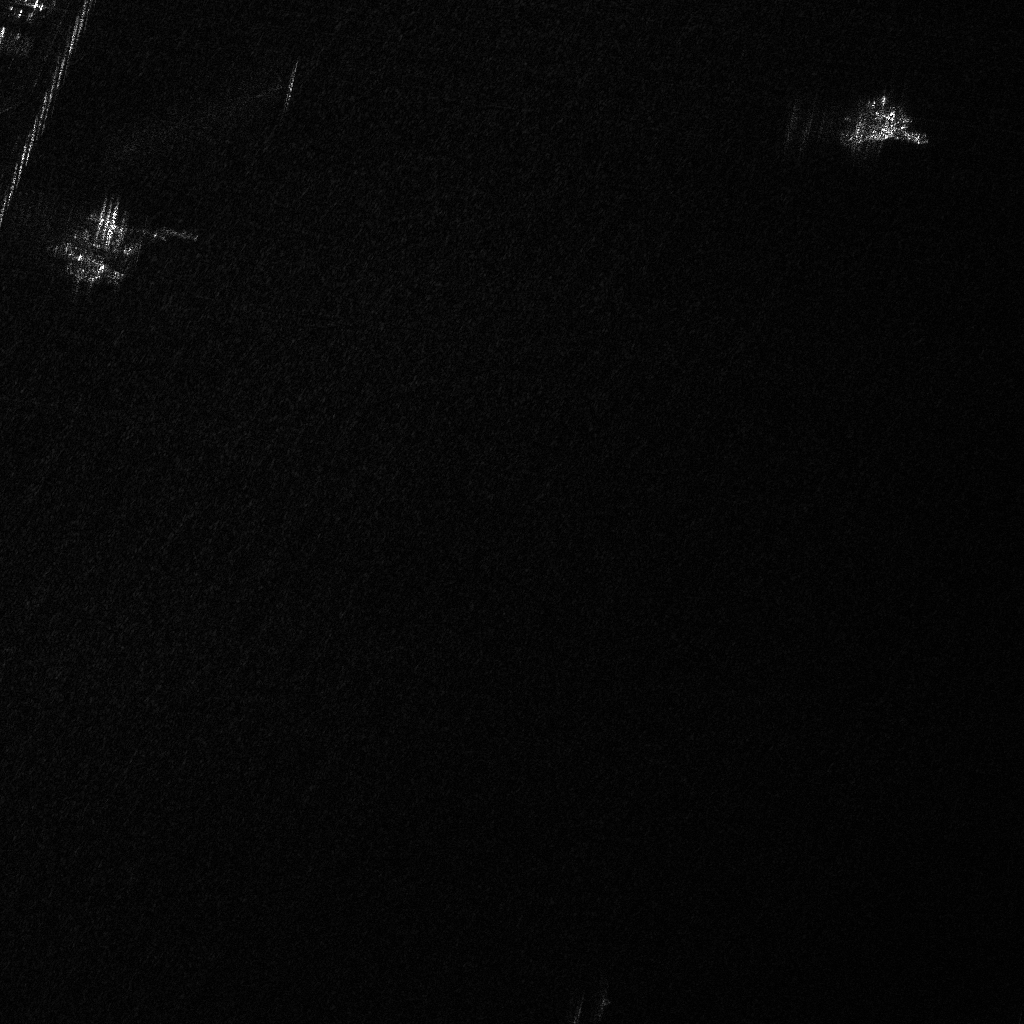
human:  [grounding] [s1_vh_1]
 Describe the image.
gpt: In the satellite image, there is  <ref>2 large container </ref> <box>[[7, 20, 15, 24, 25], [4, 24, 12, 27, 25]]</box> located at top left,  <ref>1 large container </ref> <box>[[82, 10, 90, 13, 25]]</box> located at top right.